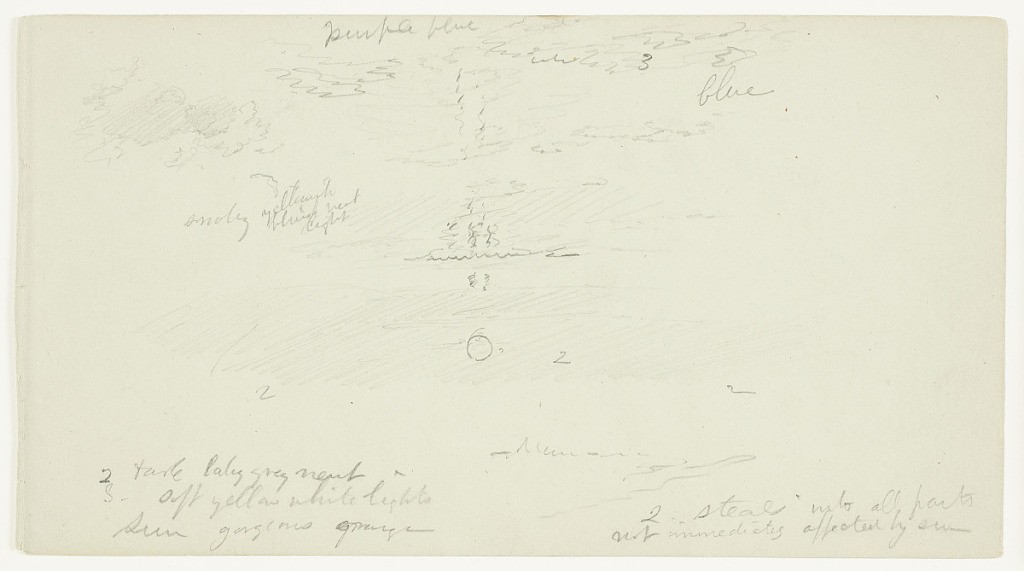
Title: The Sun and Sky
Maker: Frederic Edwin Church, American, 1826–1900
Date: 1860 - 1880
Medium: Graphite on gray-green wove paper; verso: graphite
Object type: Drawing
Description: Atmosphere sketch showing a view of the sun and a variety of clouds that it illuminates. At center, the orb of the sun is veiled by hazy clouds. Above a column of light is reflected off of the layered clouds, which are a dynamic mix of wispy and puffy.

Verso: Atmosphere sketch showing a loosely-rendered view of a long bank of puffy clouds in a dark sky. The landscape below is not rendered.